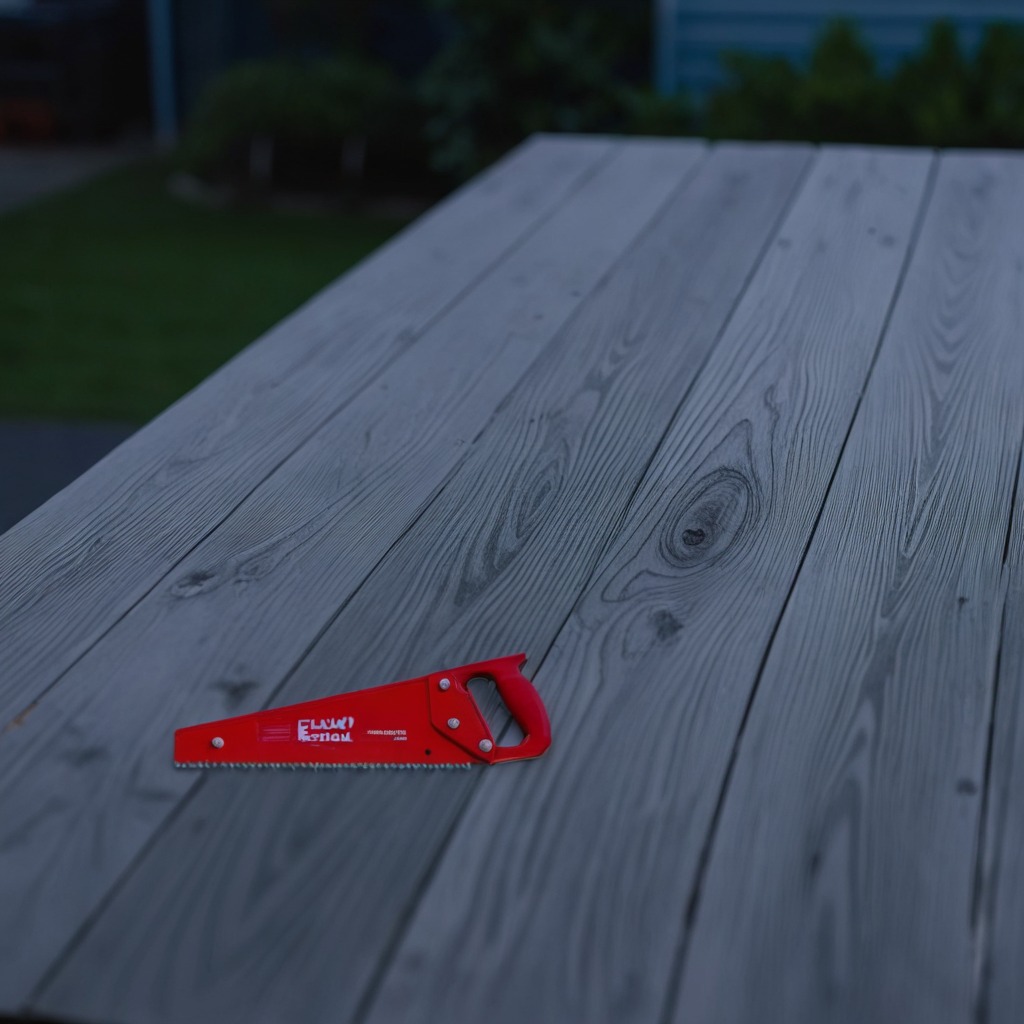
A metal saw is lying on the old table.